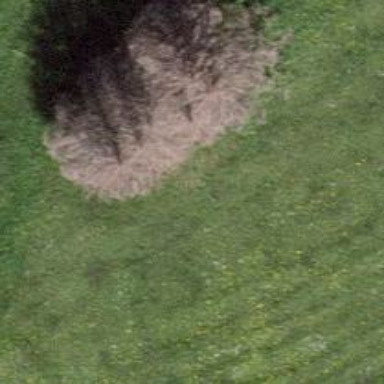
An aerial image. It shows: Evergreen needleleaved tree typically found in agricultural areas.